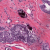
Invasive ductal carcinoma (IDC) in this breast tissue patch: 1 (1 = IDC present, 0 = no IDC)